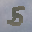
Label: 5